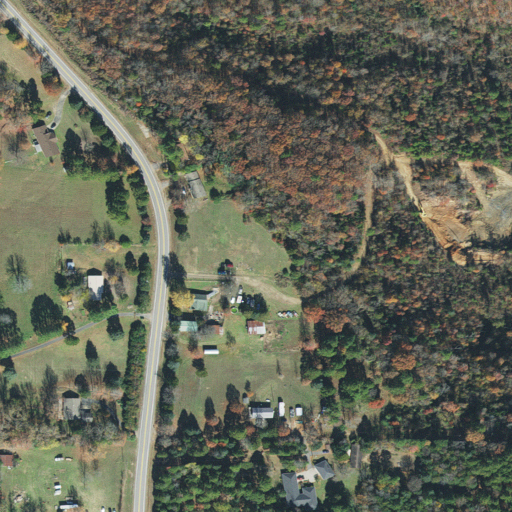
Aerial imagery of mountain in Arkansas named London Mountain containing pasture, deciduous forest, evergreen forest, shrub, low intensity development, open development, grassland, mixed forest, and medium intensity development